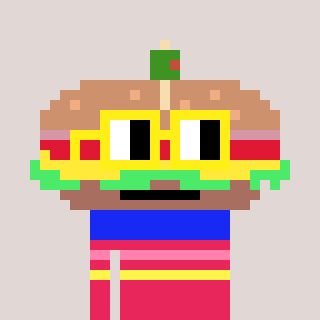
a pixel art character with square yellow glasses, a sandwich-shaped head and a redpinkish-colored body on a warm background